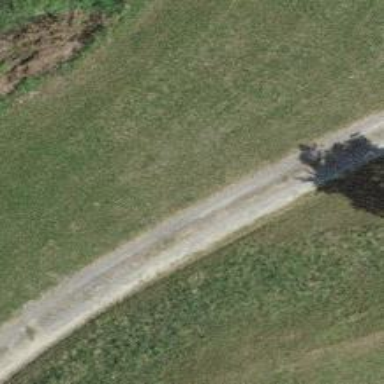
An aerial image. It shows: Well-maintained track road with grade 1 tracktype.